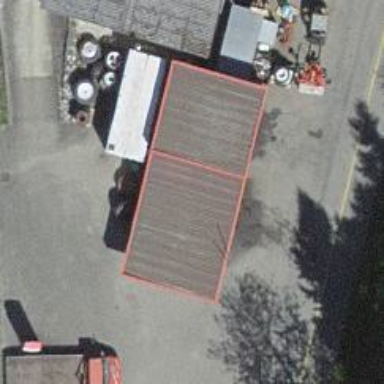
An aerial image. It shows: Car wash facility.